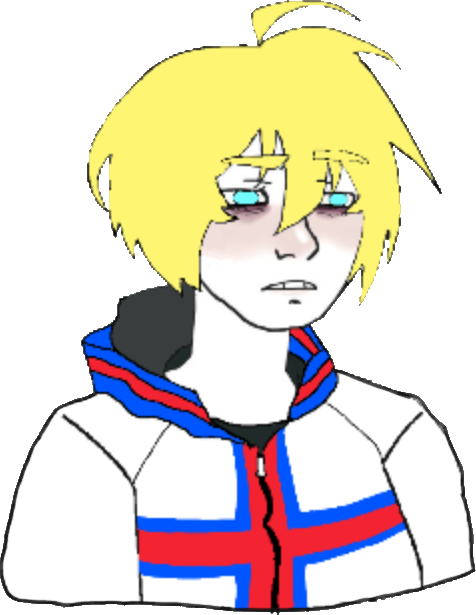
Label: 5_Twinkjak